Question: I am having issues finding how to reorder the tiles on a sitemap for a specific record.
This is view is accessed by clicking on a specific custom entity record and by selecting the down arrow on the sitemap.
Here is a screenshot of the tiles I want to reorder

Please let me know if there is any confusion in the question. Thanks for the help!
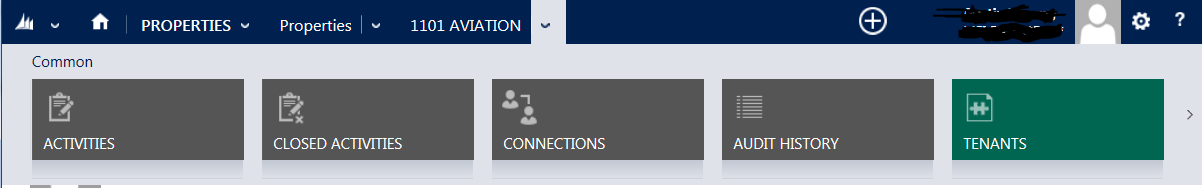
Answer: This is the list of the related entities of the record.
To change the order:
1) Open the form editor to edit the form
2) Click the "Navigation" button on the top ribbon (in the middle, between "body" and "business rules"). The navigation (on the left) is now editable
3) Drag & Drop the icons of the related entities (top of the list = left of the ribbon).
4) Save
5) Publish
6) Refresh open pages
You can also hide the related entities: click on the name > press "delete" key or change the "display" options of the relations (solution > entity > 1:N or N:1 or N:N).